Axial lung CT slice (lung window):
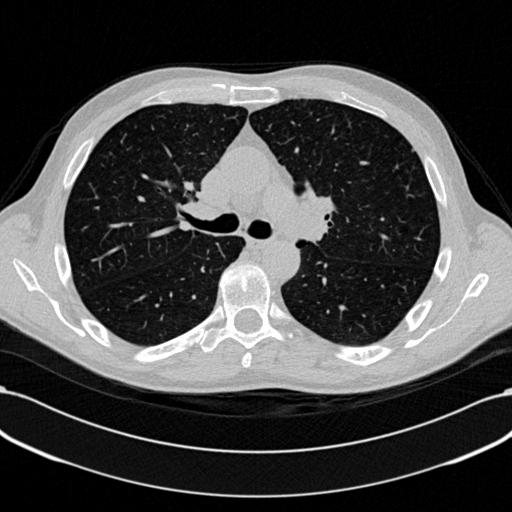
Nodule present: no